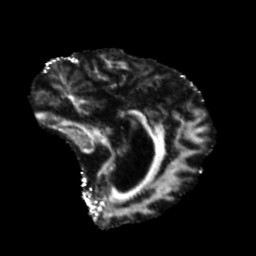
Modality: FA
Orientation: sagittal
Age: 51
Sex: male
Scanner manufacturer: siemens
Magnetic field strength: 3 T
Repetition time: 5.25 s
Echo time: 0.08 s